Field crop: maize
Growth stage: 2
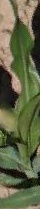
Species: maize